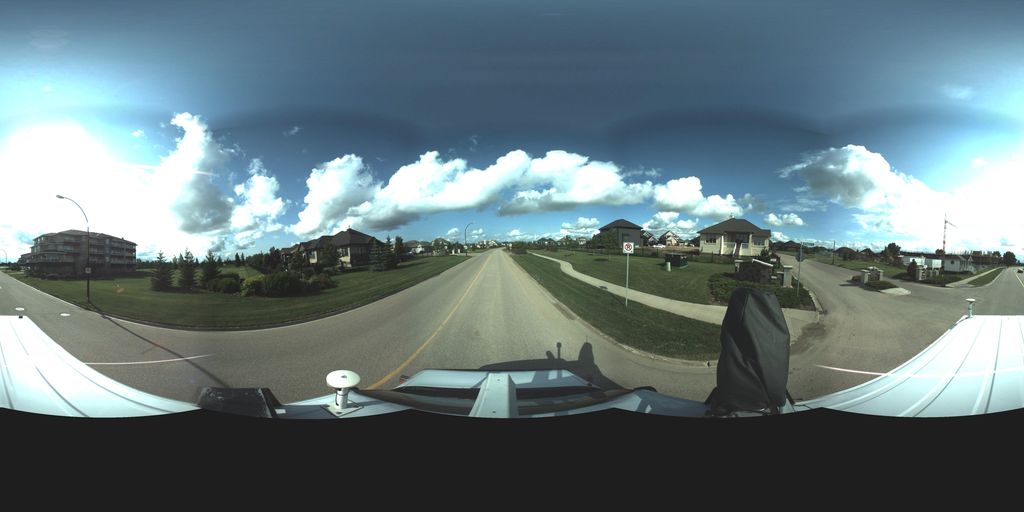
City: saskatoon